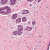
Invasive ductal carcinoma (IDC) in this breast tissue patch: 0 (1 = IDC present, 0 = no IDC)